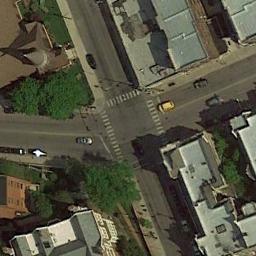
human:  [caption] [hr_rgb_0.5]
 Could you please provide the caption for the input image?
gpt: There are numerous buildings beside the intersection .

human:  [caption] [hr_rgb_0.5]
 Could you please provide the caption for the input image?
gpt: An intersection with sparse traffic located in a residential area with some trees .

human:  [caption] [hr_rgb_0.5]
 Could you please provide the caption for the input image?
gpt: There are some houses near the crossroads .

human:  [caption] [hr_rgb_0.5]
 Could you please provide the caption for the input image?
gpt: There are several moving vehicles on the road at the intersection, With many buildings and some trees around the intersection .

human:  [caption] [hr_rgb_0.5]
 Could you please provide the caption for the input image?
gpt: There are some gray buildings and green trees around the intersection .